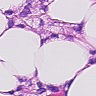
Metastatic tissue present: yes